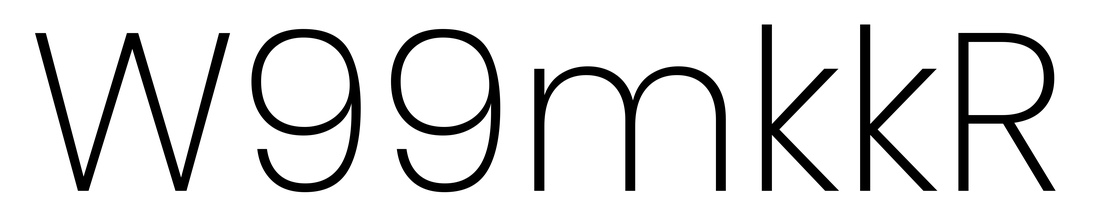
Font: Poppins-ExtraLight